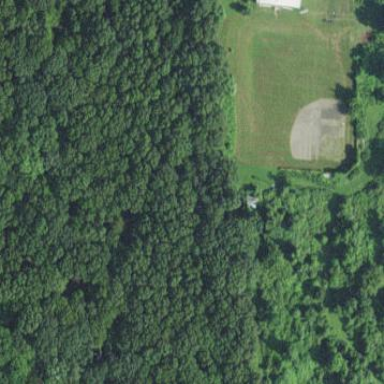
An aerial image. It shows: Mixed leaf woodland.